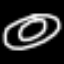
Label: donut